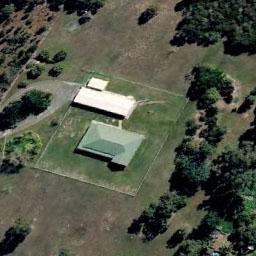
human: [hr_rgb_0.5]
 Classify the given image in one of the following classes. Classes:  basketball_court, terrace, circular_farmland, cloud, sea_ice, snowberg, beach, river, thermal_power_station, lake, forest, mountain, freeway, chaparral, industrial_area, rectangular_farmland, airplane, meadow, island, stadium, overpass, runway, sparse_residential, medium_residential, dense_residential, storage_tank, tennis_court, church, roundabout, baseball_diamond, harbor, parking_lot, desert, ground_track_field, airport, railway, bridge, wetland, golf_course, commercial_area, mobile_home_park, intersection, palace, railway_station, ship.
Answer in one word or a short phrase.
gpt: sparse_residential